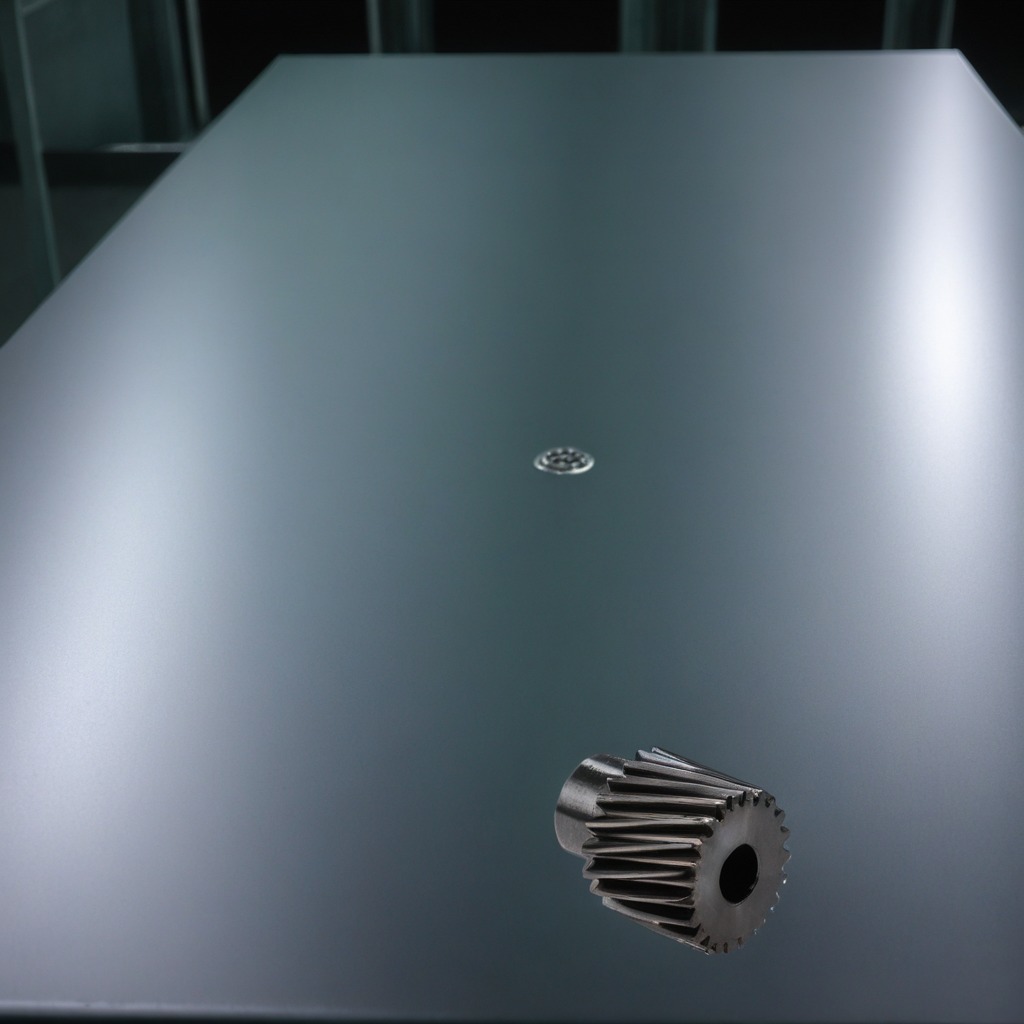
A steel gear with teeth is lying on the clean empty table in a railway signal maintenance room.